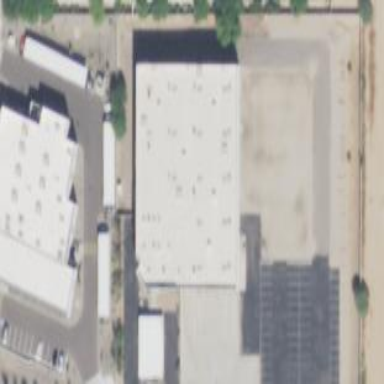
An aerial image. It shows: Warehouse building.